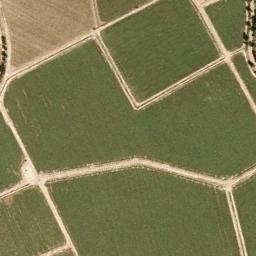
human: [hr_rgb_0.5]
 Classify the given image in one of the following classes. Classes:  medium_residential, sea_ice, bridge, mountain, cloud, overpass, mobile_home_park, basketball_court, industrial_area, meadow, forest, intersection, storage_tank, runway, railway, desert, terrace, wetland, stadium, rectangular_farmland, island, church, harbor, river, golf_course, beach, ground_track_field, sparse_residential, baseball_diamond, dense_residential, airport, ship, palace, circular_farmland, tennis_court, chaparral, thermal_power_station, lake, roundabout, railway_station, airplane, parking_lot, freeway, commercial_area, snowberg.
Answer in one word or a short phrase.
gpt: rectangular_farmland